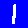
Digit: 1